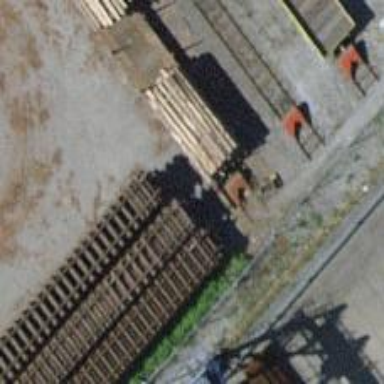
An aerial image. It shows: Railway buffer stop.